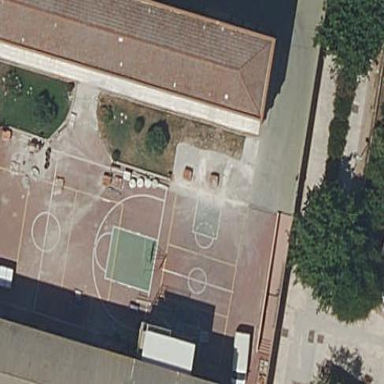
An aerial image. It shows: Basketball court located in leisure land pitch.